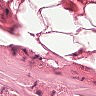
Metastatic tissue present: no